Field crop: maize
Growth stage: 2
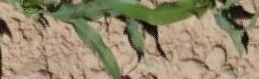
Species: maize